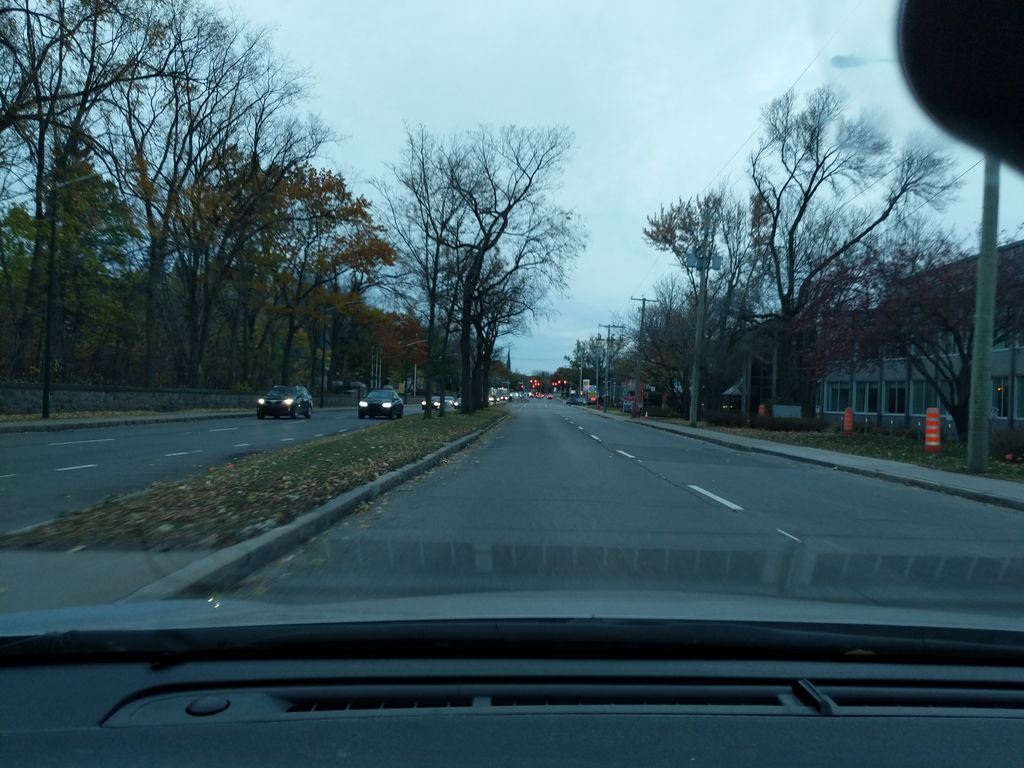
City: quebec_city